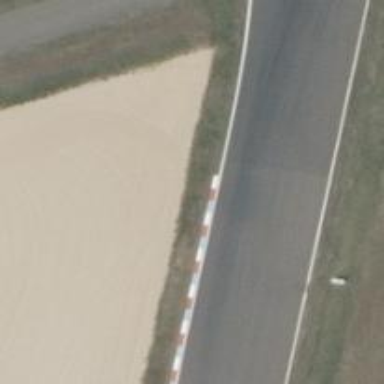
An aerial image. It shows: Raceway with kerb.